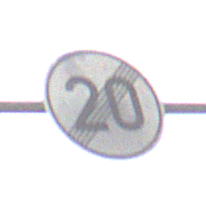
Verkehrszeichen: EndeGeschwindigkeit20
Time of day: MorningAfternoon
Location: Outdoor (Nature)
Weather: Overcast
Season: Autumn
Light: Natural